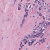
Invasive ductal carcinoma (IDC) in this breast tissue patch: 1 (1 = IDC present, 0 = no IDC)